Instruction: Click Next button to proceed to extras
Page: checkout_seats
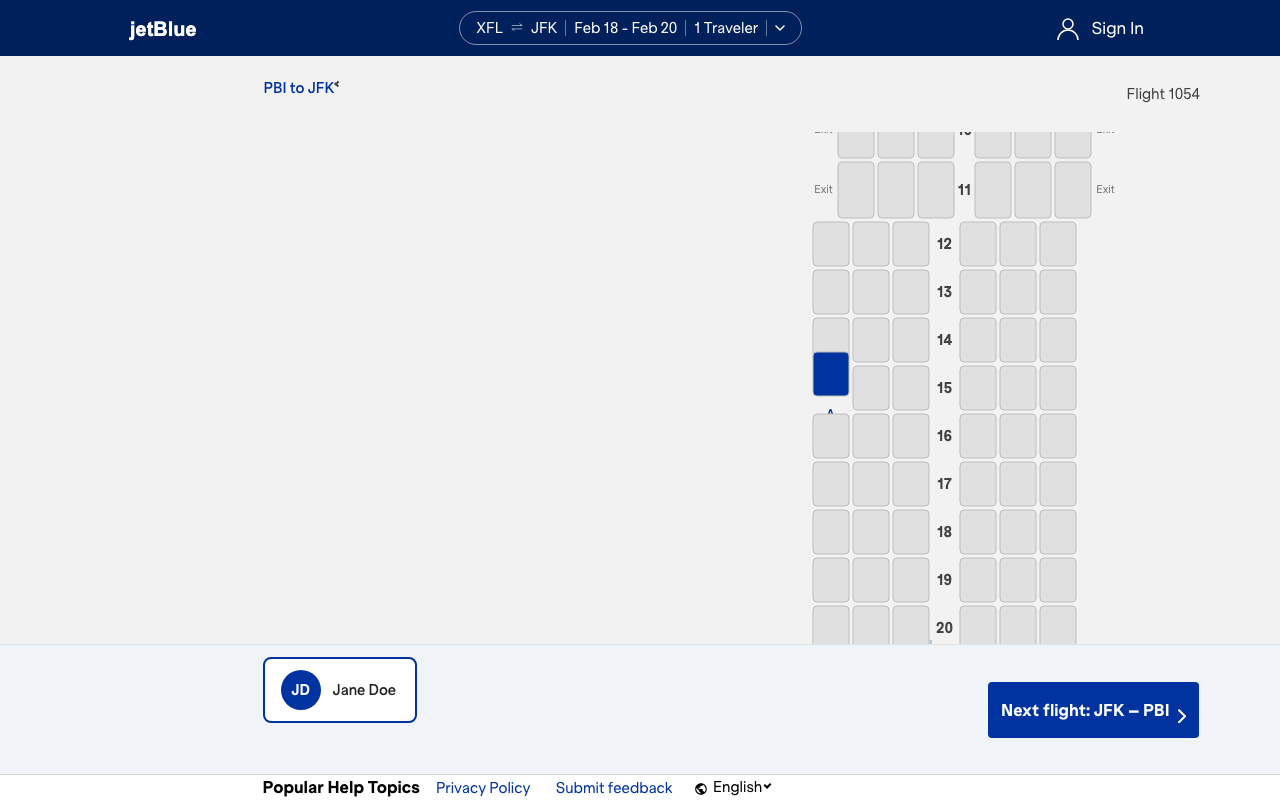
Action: click